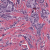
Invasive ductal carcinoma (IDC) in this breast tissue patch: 1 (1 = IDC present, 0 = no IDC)